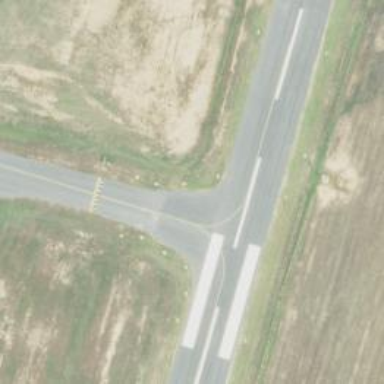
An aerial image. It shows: Runway at airport.